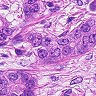
Metastatic tissue present: yes